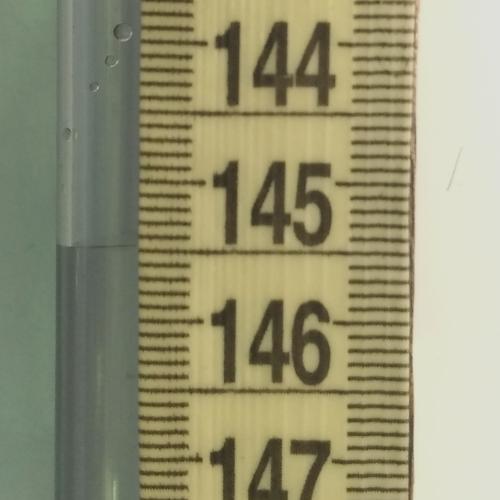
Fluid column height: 145.5 cm